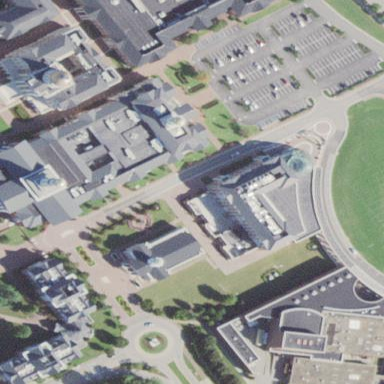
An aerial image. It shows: Building that serves as library.